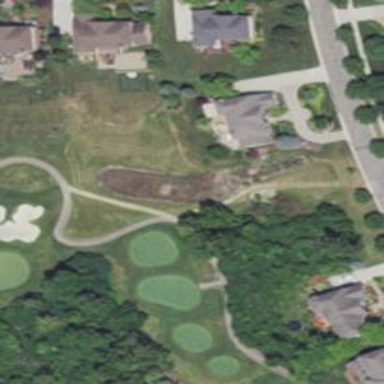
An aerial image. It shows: Path designated for golf carts.